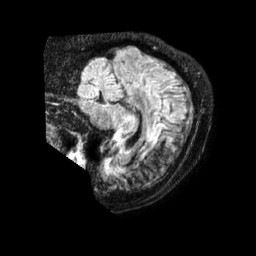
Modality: FLAIR
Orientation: sagittal
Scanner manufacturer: philips
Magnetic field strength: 1.5 T
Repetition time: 4.8 s
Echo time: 0.3364 s